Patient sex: M
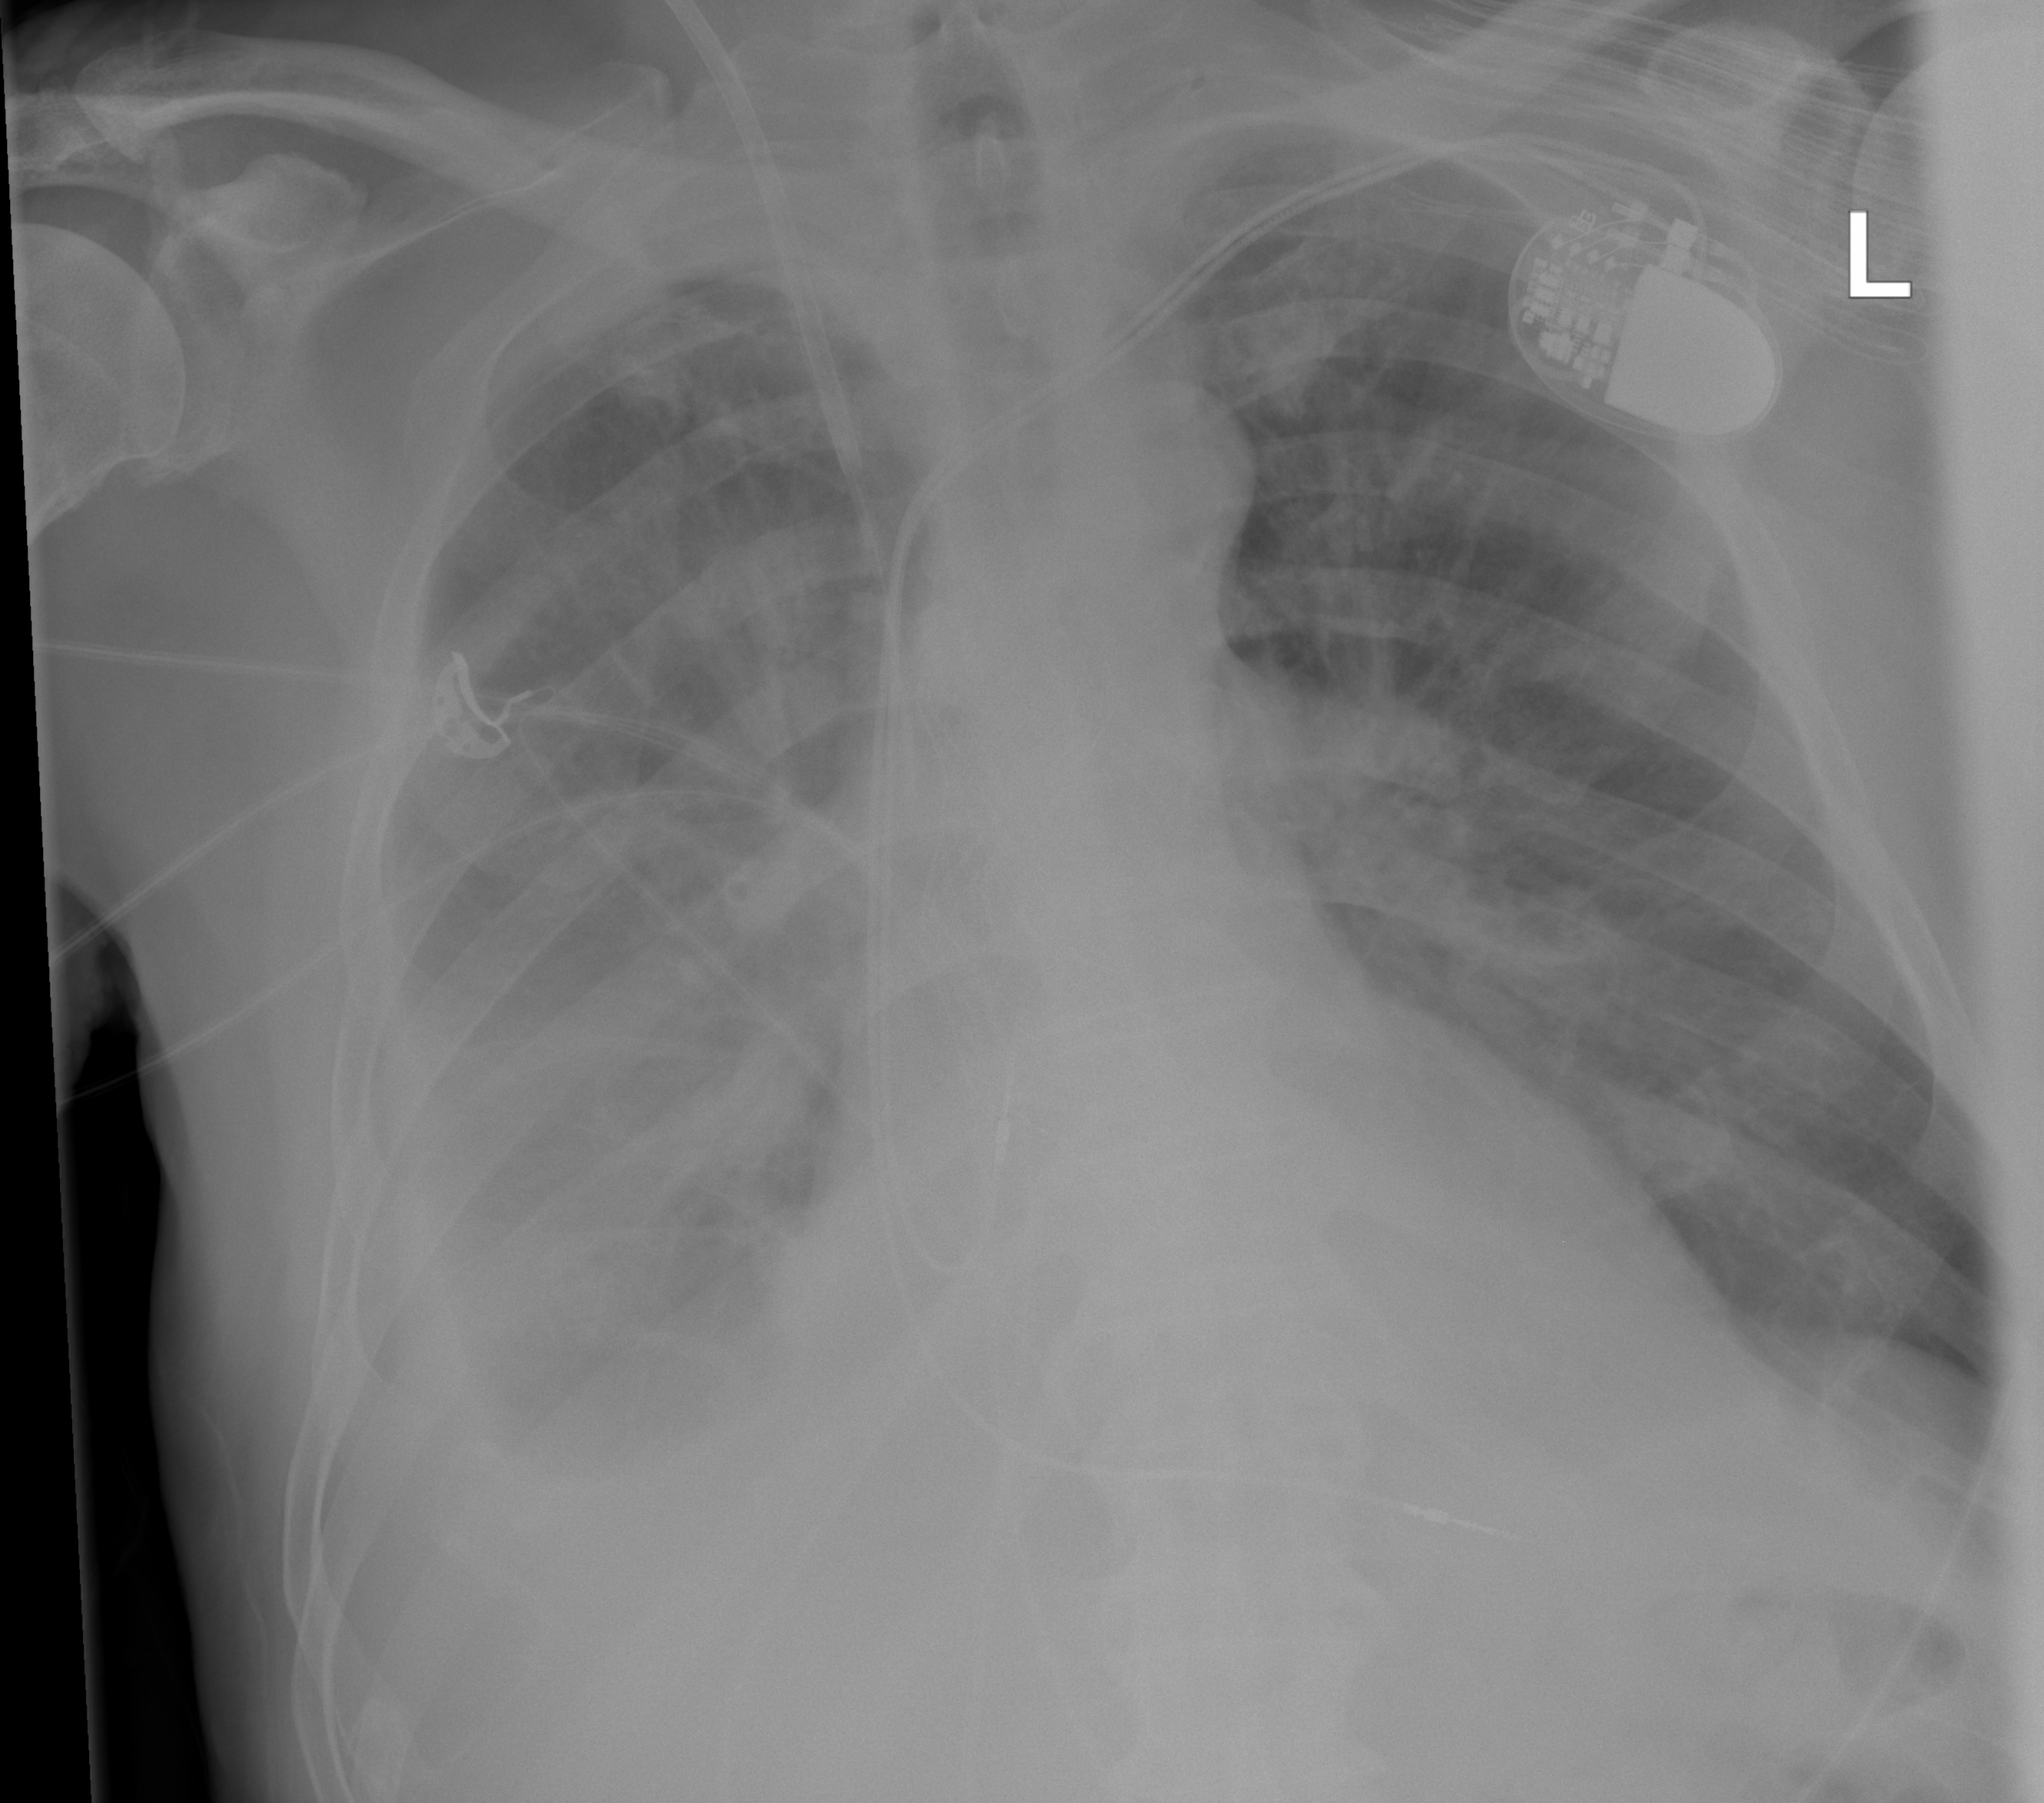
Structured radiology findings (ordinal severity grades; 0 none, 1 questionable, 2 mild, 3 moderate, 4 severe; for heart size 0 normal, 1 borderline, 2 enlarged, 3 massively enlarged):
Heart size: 0
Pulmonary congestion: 2
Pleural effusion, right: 3
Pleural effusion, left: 0
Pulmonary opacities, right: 2
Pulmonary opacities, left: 0
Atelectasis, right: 2
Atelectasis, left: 0